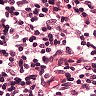
Metastatic tissue present: no